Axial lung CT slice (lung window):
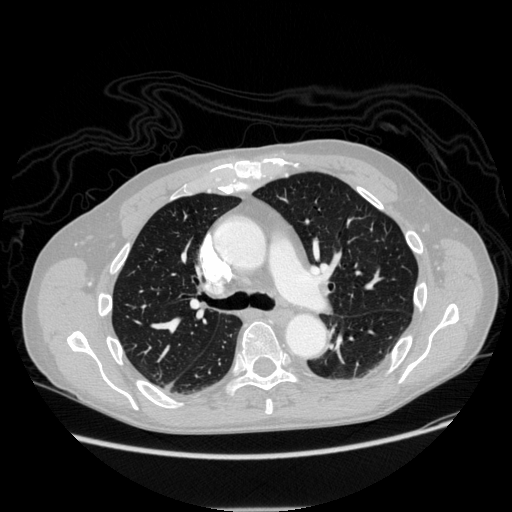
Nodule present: no